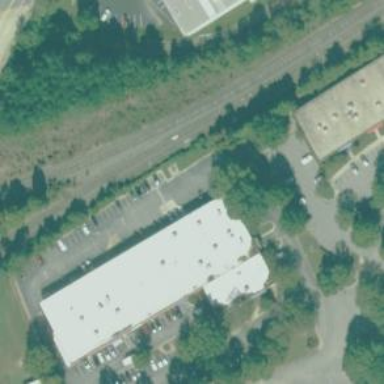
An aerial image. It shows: Commercial building.